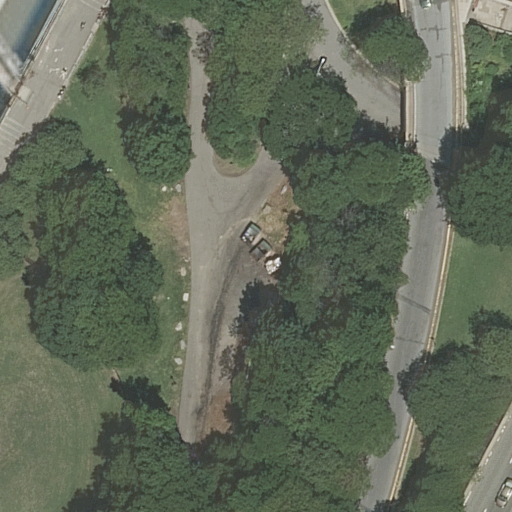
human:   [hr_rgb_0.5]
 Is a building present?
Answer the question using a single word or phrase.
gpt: no

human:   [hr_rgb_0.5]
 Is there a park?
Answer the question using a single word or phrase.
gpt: yes

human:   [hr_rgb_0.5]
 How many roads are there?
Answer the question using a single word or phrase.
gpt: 13

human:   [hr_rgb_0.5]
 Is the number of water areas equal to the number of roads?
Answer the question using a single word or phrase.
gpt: no

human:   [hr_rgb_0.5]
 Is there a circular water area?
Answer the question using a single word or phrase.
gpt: no

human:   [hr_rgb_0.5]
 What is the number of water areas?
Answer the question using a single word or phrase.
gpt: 1

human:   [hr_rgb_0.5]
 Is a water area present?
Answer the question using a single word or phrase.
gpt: yes

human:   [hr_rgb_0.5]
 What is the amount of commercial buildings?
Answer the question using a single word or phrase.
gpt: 0

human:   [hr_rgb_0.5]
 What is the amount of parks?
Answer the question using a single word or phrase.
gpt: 1

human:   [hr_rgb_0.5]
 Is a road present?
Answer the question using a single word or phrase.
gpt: yes

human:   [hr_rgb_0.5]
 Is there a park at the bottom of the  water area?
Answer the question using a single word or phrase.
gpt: no

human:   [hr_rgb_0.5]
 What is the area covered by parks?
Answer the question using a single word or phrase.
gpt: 434m2

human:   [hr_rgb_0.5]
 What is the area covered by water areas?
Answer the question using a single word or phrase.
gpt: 76m2

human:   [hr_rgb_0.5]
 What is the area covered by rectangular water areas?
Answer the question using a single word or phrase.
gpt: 0m2

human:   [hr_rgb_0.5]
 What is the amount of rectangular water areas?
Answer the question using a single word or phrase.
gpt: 0

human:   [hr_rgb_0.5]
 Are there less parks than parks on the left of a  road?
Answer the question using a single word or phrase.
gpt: no

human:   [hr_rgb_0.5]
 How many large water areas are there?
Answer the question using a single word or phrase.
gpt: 0

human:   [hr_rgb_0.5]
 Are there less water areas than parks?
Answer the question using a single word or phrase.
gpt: no

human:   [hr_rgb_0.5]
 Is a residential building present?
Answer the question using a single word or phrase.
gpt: no

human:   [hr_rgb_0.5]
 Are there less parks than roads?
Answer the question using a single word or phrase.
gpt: yes

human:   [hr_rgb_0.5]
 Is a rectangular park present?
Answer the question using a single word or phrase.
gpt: yes

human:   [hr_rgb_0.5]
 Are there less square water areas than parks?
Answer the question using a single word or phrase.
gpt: yes

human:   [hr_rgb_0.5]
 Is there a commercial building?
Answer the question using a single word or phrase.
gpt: no

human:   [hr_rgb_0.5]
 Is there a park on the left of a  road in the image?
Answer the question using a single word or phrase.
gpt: no

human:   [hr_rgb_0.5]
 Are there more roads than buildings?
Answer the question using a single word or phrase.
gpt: yes

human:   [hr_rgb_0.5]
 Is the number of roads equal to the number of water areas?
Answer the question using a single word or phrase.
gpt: no

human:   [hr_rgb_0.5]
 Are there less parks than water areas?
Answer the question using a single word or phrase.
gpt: no

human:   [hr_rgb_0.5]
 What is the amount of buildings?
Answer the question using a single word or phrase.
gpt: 0

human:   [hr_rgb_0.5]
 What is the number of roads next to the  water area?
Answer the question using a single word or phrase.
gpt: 13

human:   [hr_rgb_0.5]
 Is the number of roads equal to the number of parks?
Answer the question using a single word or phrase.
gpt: no

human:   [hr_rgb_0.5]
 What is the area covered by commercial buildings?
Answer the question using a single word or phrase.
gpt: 0m2

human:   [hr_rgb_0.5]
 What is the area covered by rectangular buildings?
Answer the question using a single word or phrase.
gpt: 0m2

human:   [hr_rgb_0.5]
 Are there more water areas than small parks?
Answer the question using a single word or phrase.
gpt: yes

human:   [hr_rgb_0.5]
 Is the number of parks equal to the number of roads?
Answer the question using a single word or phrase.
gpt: no

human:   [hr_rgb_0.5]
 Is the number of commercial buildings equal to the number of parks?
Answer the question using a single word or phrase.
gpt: no

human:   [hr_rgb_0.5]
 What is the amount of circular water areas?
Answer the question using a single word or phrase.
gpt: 0

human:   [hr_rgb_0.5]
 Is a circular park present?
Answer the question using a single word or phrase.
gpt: no

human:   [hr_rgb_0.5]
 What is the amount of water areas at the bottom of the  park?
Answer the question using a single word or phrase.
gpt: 1

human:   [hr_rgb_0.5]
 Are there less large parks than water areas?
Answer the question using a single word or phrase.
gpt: yes

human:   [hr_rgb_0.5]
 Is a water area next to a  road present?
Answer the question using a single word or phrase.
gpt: yes

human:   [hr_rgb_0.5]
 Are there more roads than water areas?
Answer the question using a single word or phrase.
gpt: yes

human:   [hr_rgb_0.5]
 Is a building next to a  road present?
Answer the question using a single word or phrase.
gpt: no

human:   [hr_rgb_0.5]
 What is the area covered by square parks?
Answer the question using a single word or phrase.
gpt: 0m2

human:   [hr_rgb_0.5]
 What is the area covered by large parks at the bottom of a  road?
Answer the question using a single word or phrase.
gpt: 0m2

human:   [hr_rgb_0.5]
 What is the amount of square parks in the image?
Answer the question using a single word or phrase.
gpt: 0

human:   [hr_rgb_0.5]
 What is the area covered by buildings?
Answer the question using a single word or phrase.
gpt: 0m2

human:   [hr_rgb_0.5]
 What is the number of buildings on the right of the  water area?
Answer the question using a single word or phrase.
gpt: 0

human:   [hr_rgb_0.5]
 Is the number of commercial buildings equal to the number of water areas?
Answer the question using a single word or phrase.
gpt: no

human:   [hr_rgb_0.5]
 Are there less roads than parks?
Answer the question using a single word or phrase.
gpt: no

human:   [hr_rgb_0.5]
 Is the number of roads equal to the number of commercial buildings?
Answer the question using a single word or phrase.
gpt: no

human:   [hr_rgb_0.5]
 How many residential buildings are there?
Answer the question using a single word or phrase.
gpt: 0

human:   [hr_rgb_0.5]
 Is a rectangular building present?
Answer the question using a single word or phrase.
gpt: no

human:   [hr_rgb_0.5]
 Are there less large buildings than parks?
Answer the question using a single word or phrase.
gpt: yes

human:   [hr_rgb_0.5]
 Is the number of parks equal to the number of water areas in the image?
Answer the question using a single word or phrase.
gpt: yes

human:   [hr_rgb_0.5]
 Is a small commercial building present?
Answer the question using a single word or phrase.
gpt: no

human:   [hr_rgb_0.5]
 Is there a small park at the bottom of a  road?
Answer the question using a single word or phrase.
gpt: no

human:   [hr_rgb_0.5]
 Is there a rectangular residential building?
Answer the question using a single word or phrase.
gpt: no

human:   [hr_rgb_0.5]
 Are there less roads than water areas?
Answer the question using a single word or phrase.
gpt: no

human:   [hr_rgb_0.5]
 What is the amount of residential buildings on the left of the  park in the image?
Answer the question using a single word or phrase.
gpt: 0

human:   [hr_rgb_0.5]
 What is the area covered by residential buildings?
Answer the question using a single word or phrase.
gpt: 0m2

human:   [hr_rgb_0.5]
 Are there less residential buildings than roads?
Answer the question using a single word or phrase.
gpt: yes

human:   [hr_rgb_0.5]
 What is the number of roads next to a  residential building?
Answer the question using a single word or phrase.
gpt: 0

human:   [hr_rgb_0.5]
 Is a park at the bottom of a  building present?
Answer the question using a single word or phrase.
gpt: no

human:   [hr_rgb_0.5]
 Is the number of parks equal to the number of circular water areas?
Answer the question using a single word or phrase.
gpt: no